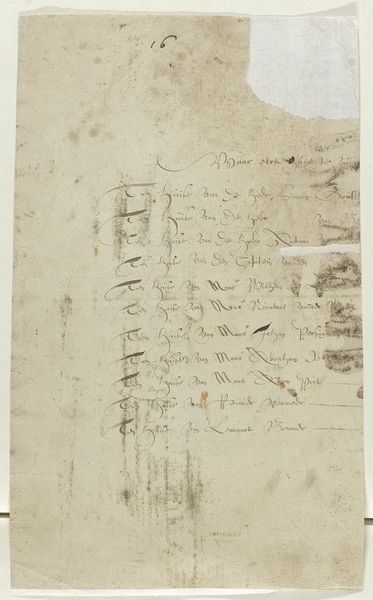
Titel: Namenlijst
Künstler: Leonaert Bramer
Standort: Amsterdam
Institution: Rijksmuseum
Schlagwörter: homme, blanc, noir, chaise, femme, ciel, peinture, fleur, antique, papier, vieux, texte, page, lettre, lettres, mots, putain, mais, mot, coleur, .l;', l,l.